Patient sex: M
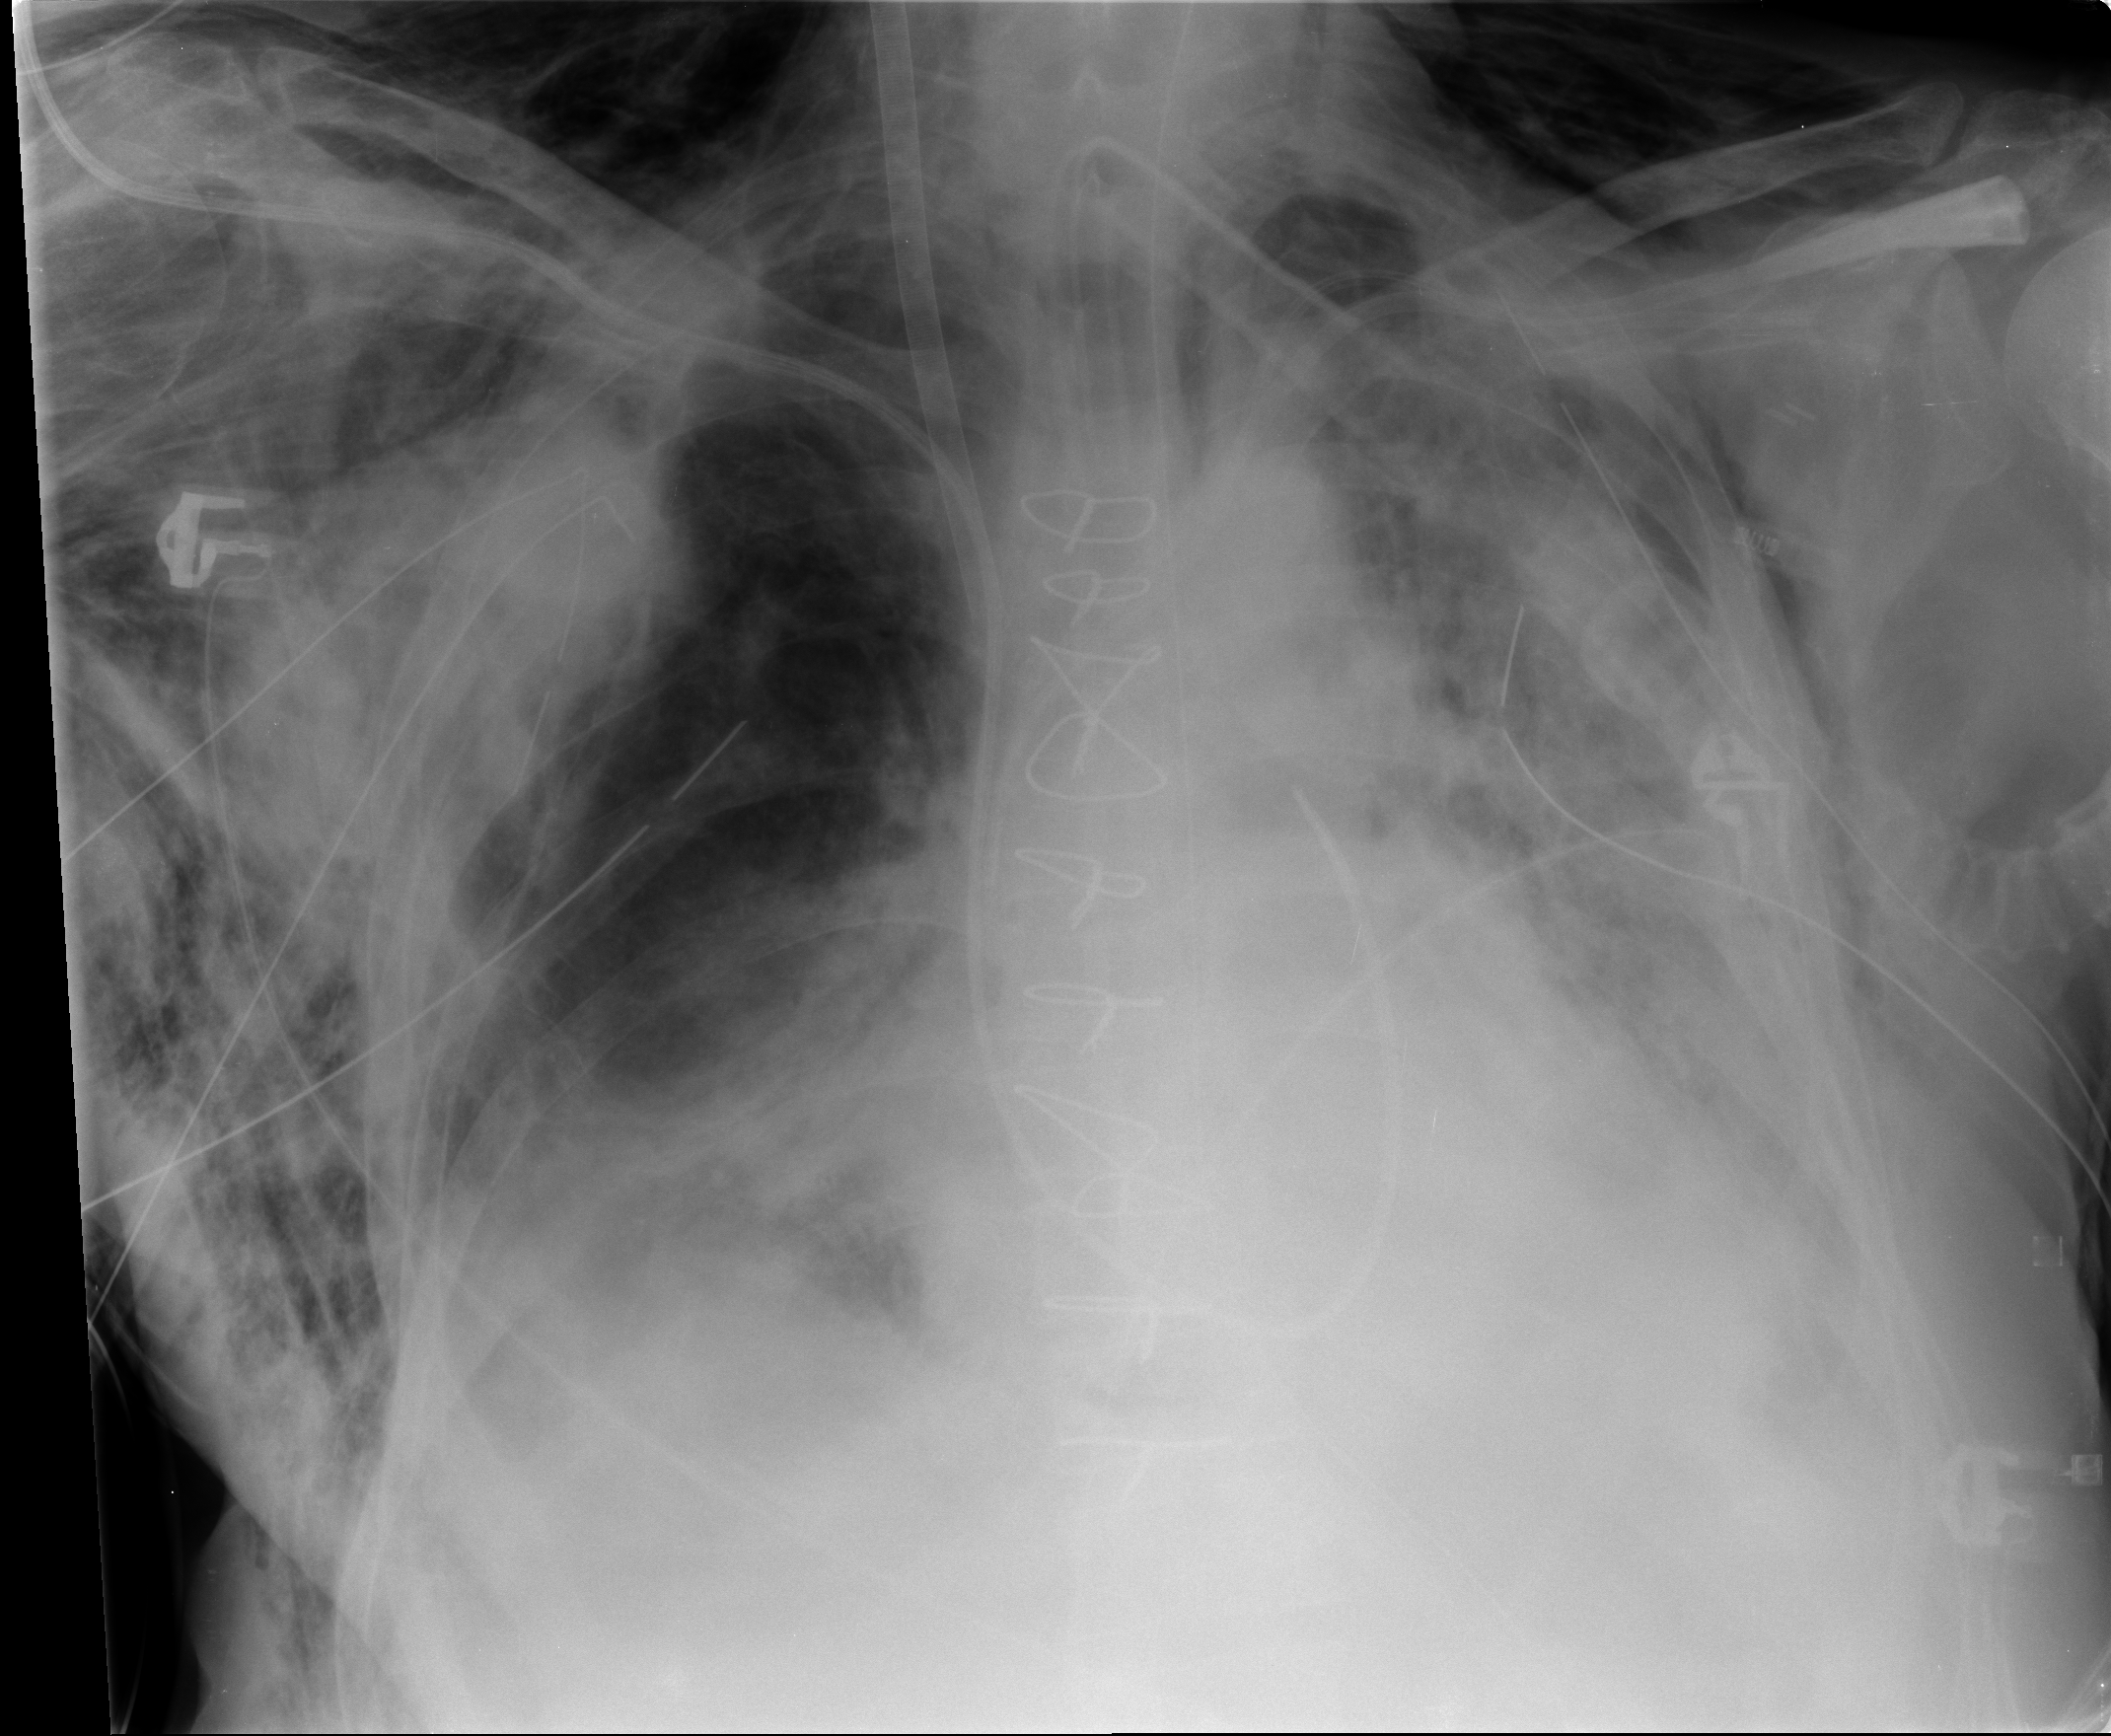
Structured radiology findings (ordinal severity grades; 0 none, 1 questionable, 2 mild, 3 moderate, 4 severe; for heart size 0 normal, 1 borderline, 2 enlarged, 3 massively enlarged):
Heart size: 0
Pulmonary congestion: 2
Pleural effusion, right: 2
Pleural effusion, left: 2
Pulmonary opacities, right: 2
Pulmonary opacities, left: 3
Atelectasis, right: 2
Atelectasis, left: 3